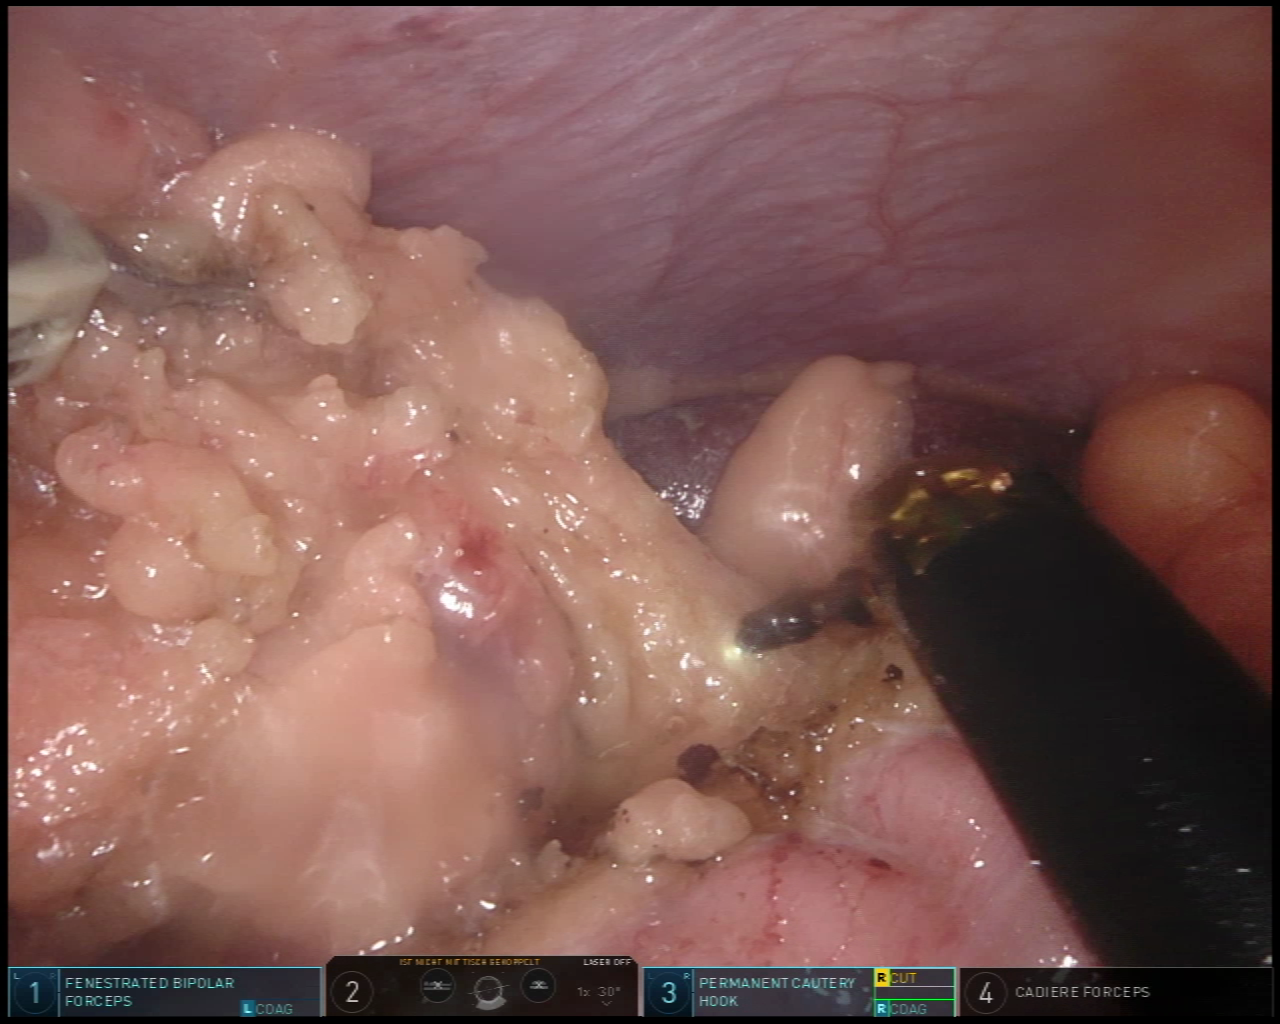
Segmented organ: colon
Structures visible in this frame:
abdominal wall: yes
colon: yes
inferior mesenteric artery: no
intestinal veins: no
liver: no
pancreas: no
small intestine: no
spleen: yes
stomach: no
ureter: no
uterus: no
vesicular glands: no